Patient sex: F
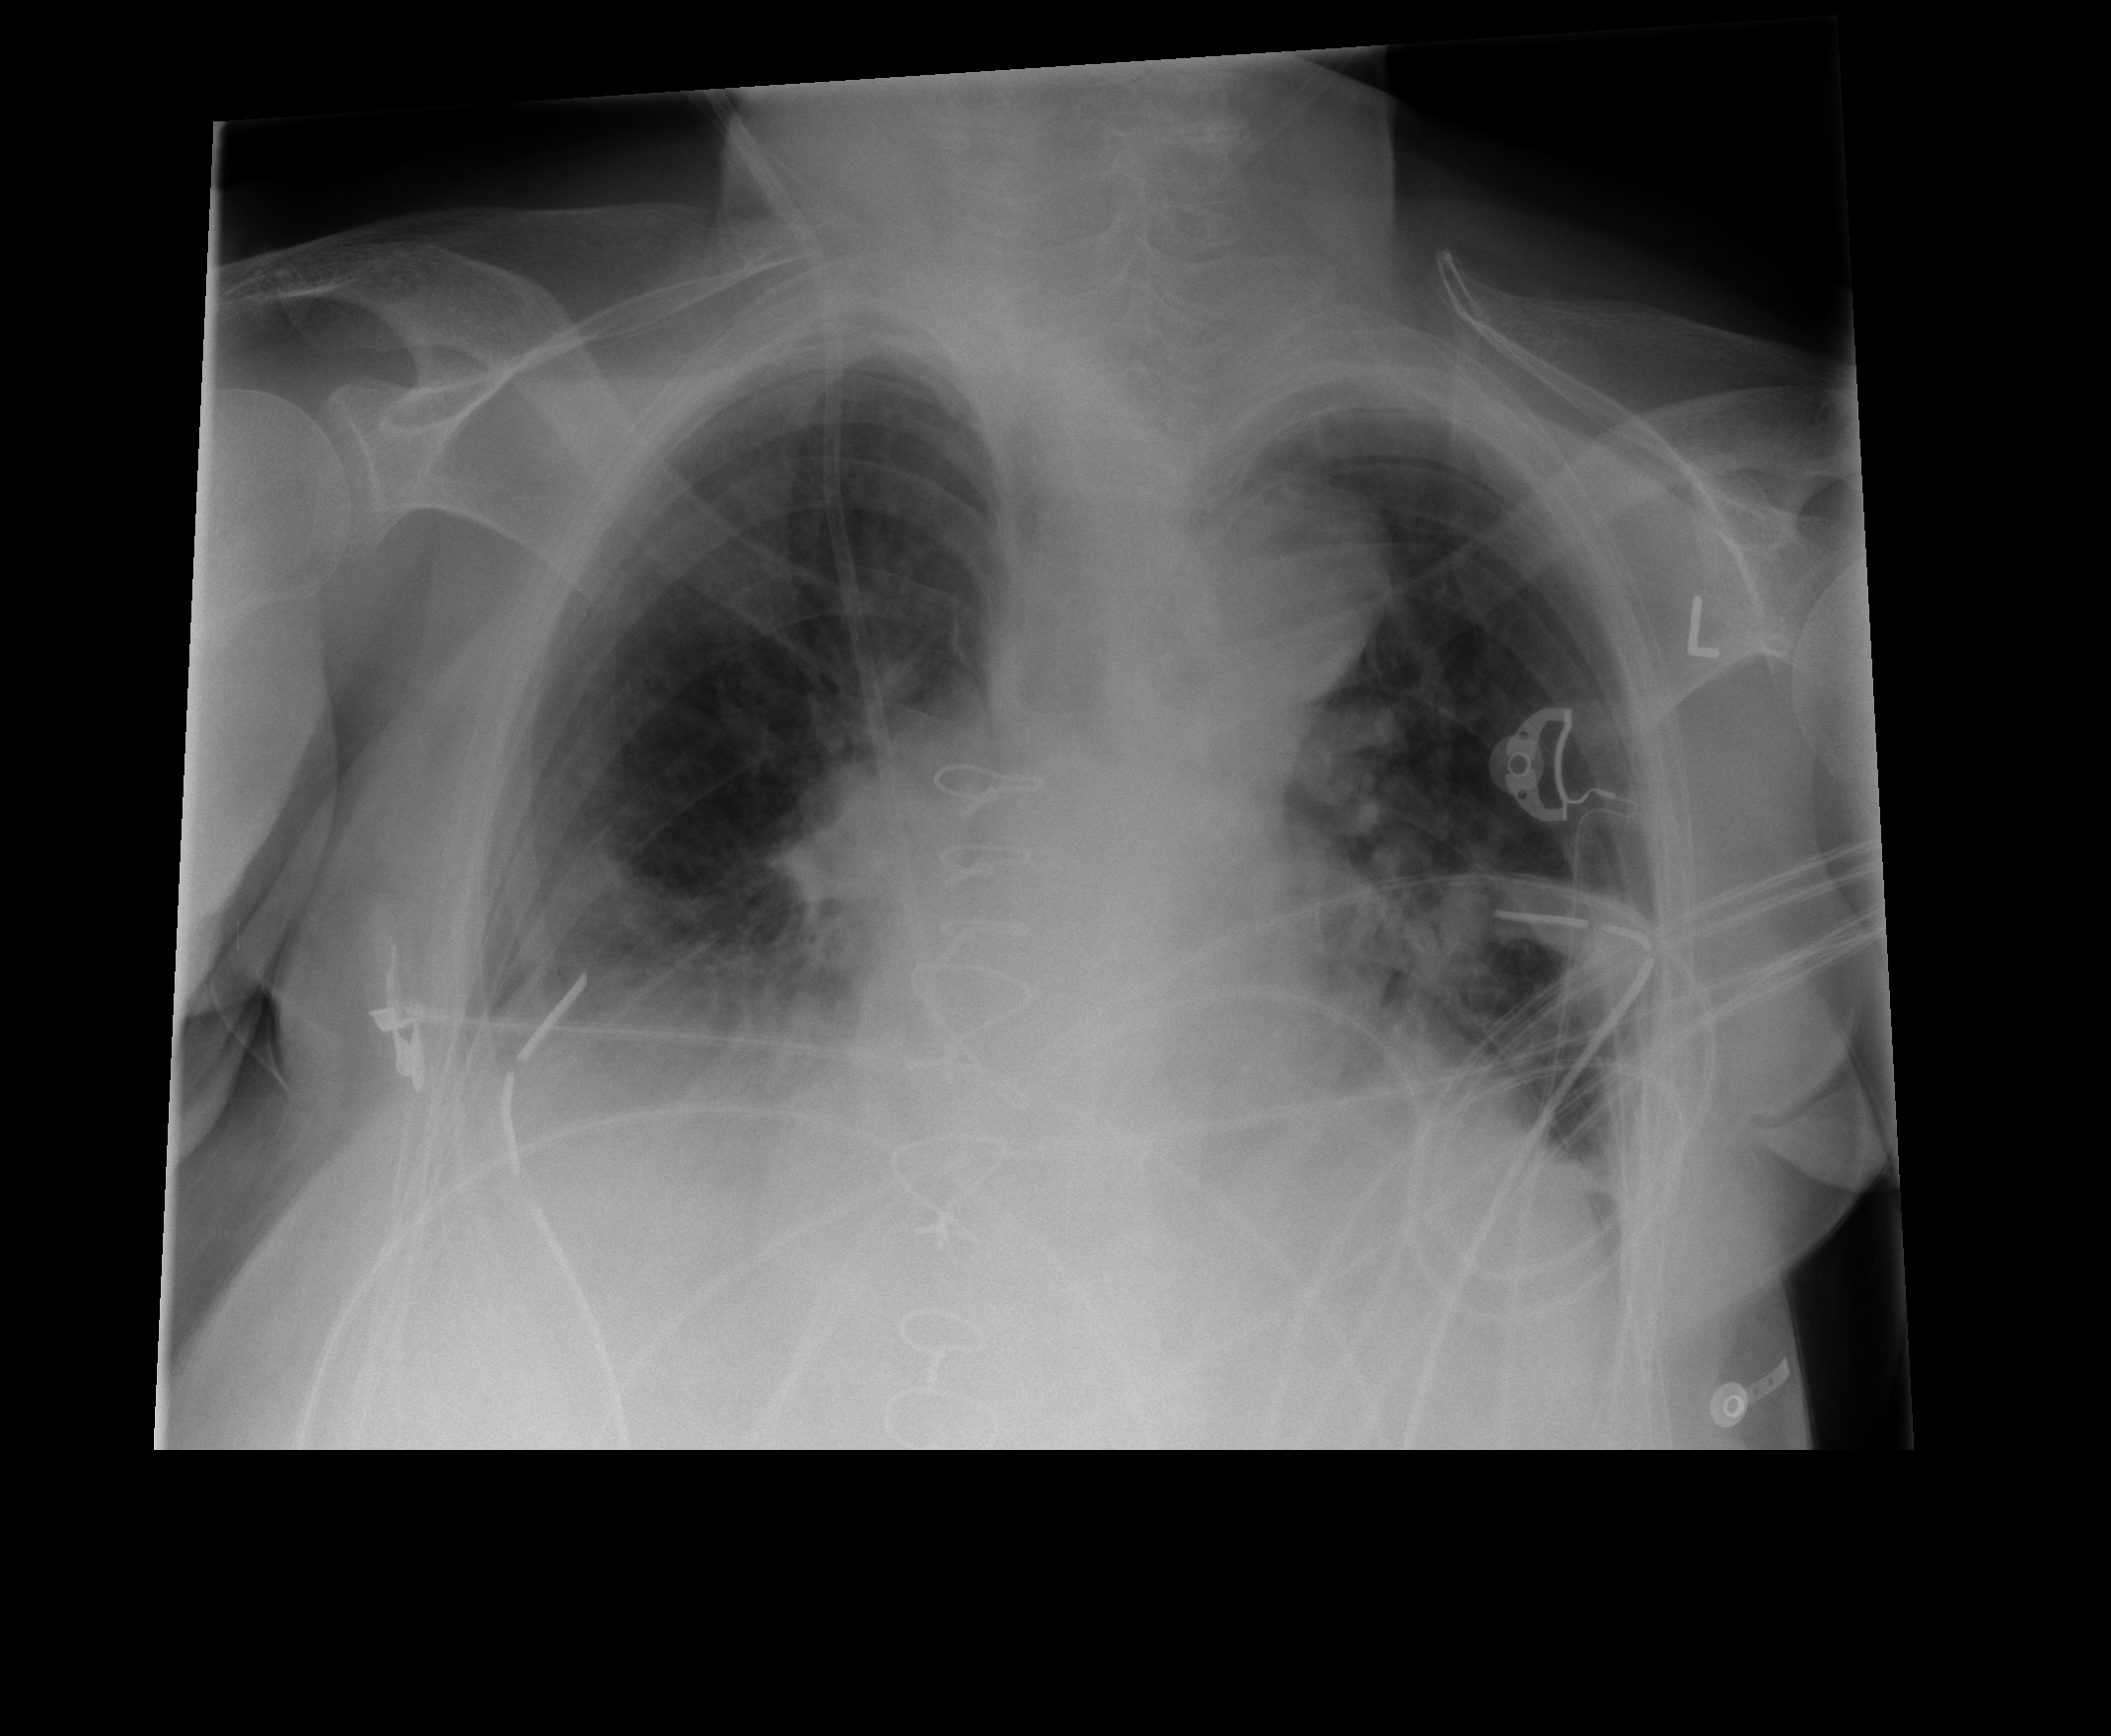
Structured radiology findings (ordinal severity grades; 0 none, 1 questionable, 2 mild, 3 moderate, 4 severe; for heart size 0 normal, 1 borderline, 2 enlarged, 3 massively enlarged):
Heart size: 2
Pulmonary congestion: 1
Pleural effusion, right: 2
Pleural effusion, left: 1
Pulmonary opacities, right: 1
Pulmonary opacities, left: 1
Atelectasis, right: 2
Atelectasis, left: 2